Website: lowes
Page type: payment
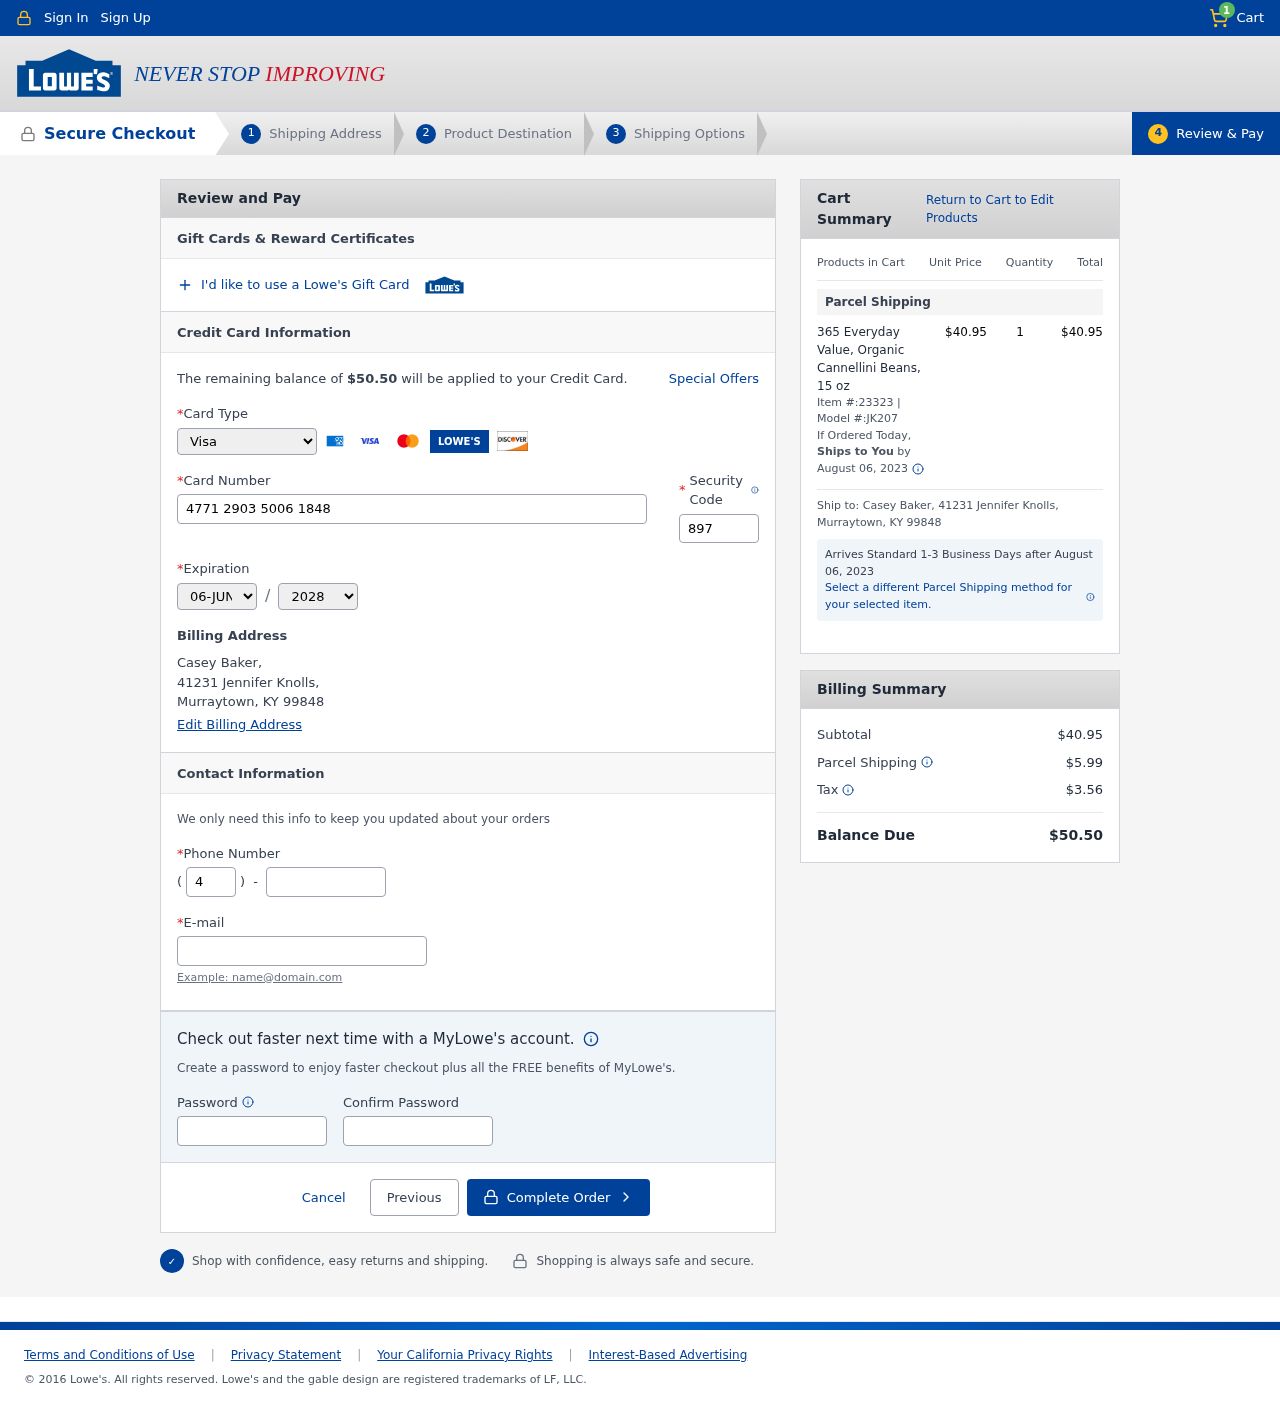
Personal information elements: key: PII_CARD_CVV
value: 897
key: PII_CARD_EXPIRY_MONTH
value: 06
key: PII_CARD_EXPIRY_YEAR
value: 28
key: PII_CARD_NUMBER
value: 4771 2903 5006 1848
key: PII_CARD_TYPE
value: Visa
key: PII_CITY_STATE_ZIP
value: Murraytown, KY 99848
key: PII_EMAIL
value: casey_baker@gmail.com
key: PII_FULLNAME
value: Casey Baker,
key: PII_PHONE
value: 4536057347
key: PII_PHONE_AREA
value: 453
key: PII_STREET
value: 41231 Jennifer Knolls,
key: PII_FULLNAME2
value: Casey Baker
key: PII_STREET2
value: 41231 Jennifer Knolls
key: PII_CITY_STATE_ZIP2
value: Murraytown, KY 99848
Product elements: key: PRODUCT1_NAME
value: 365 Everyday Value, Organic Cannellini Beans, 15 oz
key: PRODUCT1_PRICE
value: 40.95
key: PRODUCT1_QUANTITY
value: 1
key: PRODUCT1_ITEM
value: Item #:23323
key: PRODUCT1_MODEL
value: Model #:JK207
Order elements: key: ORDER_NUM_ITEMS
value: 1
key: ORDER_TOTAL
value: $50.50
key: ORDER_SHIPPING_DATE
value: August 06, 2023
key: ORDER_SUBTOTAL
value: $40.95
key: ORDER_SHIPPING_DATE2
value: August 06, 2023
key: ORDER_SHIPPING_COST
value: $5.99
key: ORDER_TAX
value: $3.56